Field crop: maize
Growth stage: 2
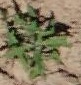
Species: atriplex